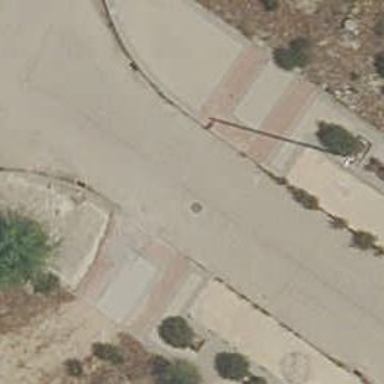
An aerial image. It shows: Uncontrolled zebra crossing on the road.